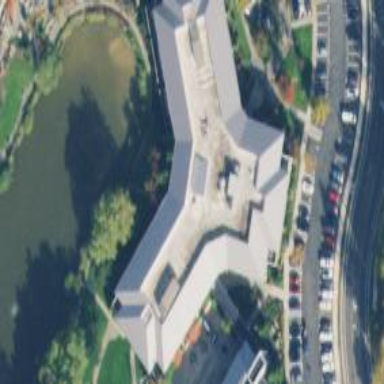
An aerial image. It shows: Office building.